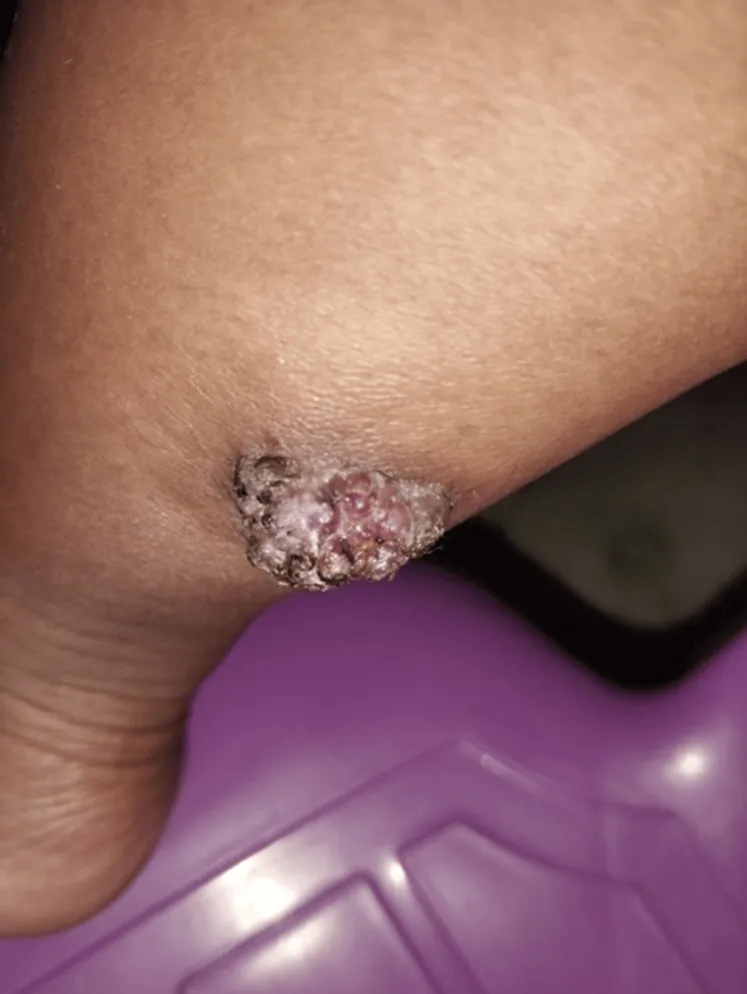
Lateral view of the lesion showing its wart-like appearance with a multilobulated and keratotic surface.
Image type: radiology (ct)